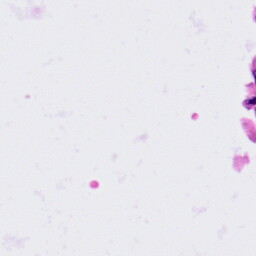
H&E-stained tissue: Lung